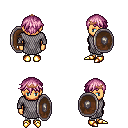
a pixel art fantasy rpg character, female body template, human, tanned skin, chain mail, white pants, pink short bangs hairstyle, bronze tiara, bracelets, gold boots, shield, four views (front, back, left, right), 2x2 character sprite sheet, small pixel art, hard edges, no anti-aliasing